Interaction volume radius: 5 \u00c5
Interaction volume height: 20 \u00c5
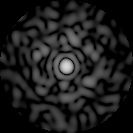
Disorder parameter: 0.8735